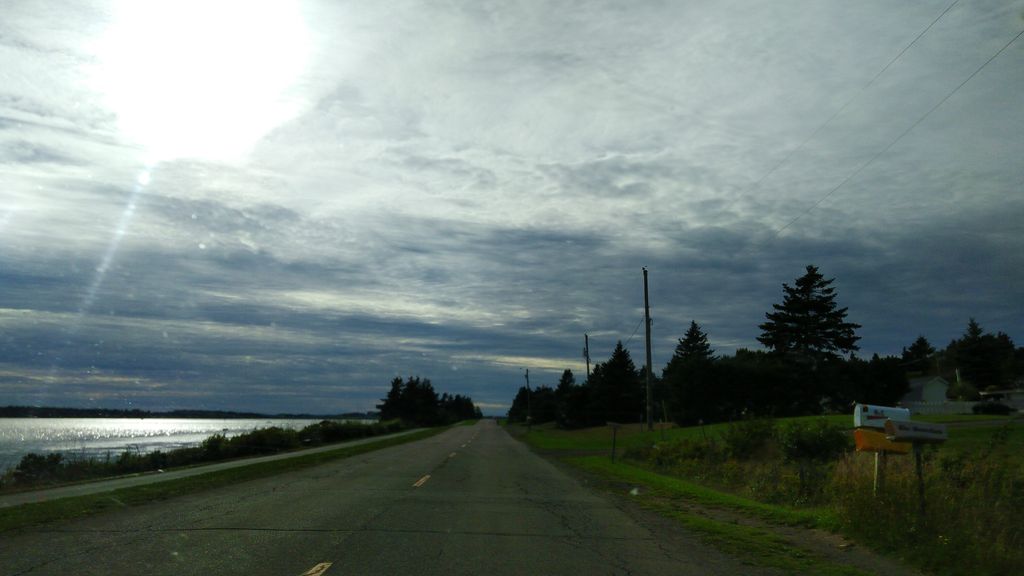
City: charlottetown